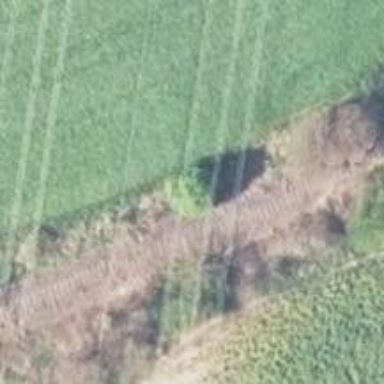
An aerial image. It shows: Abandoned railway.